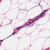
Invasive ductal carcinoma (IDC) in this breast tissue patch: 0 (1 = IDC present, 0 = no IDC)